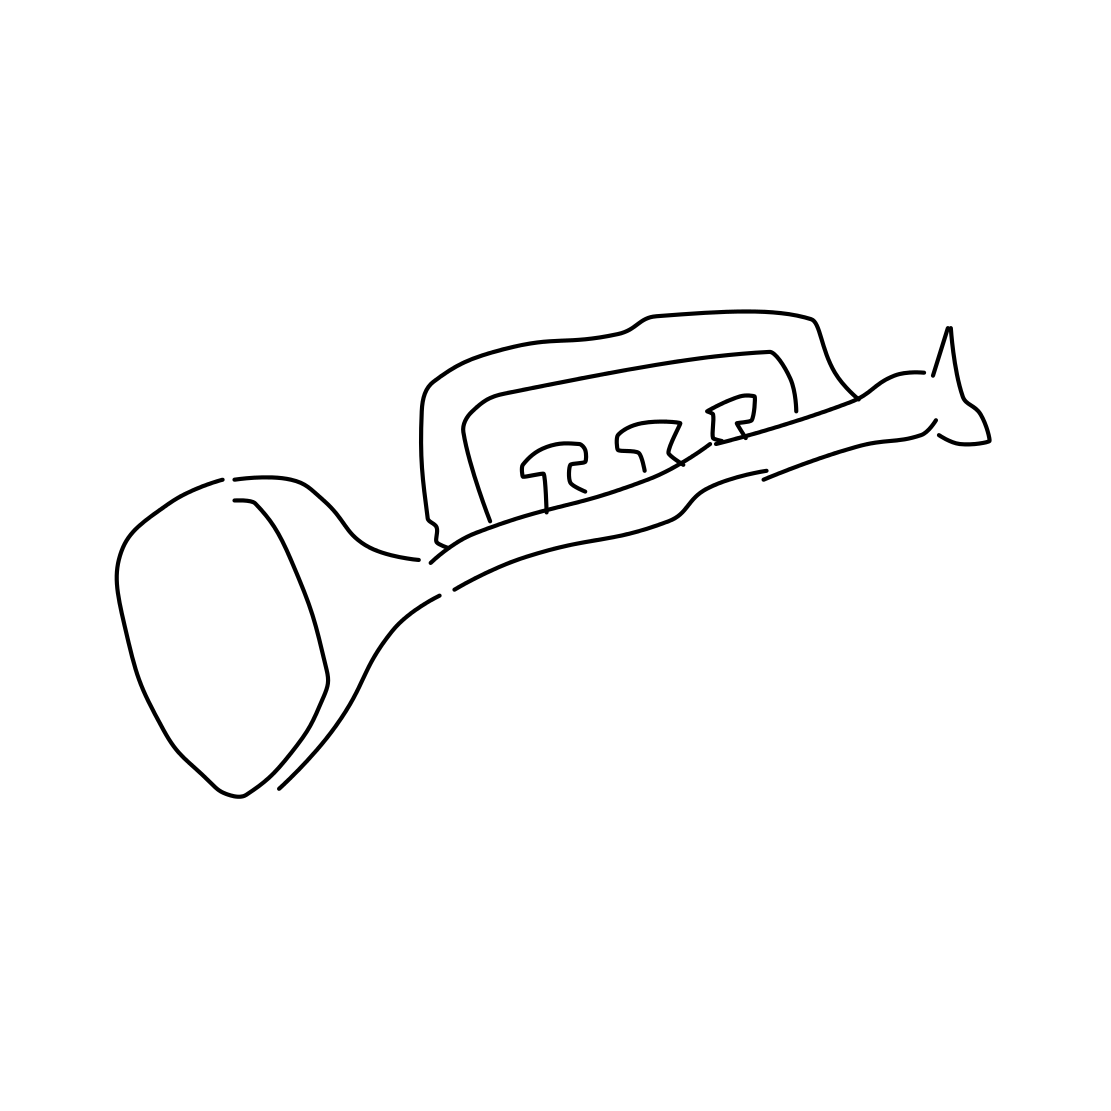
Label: trumpet